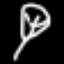
Label: leaf